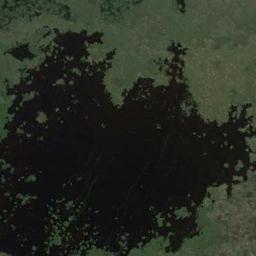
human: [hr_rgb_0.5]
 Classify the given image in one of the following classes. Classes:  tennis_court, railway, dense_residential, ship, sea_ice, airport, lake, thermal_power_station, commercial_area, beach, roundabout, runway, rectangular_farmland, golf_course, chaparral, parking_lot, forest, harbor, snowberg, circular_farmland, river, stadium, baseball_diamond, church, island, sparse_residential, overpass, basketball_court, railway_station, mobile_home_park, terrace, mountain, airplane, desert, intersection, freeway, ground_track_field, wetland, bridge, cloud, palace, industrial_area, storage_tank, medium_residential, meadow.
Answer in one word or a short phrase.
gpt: wetland